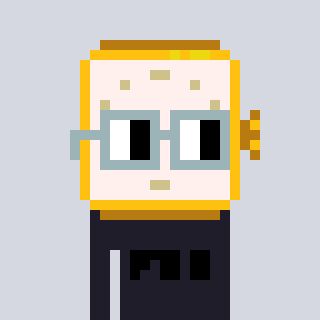
a pixel art character with square dark gray glasses, a watch-shaped head and a grayscale-colored body on a cool background